Question: Mydata is as under.
'''
dat=" salary ex
1 <PHONE>
2 <PHONE>
3 <PHONE>
4 <PHONE>
5 <PHONE>
6 <PHONE>
7 <PHONE>
8 <PHONE>
9 <PHONE>
10 <PHONE>
11 <PHONE>
12 <PHONE>
13 <PHONE>
14 <PHONE>
15 <PHONE>
16 <PHONE>
17 <PHONE>
18 <PHONE>
19 <PHONE>
20 <PHONE>
21 <PHONE>
22 <PHONE>
23 <PHONE>
24 <PHONE>
25 <PHONE>
26 <PHONE>
27 <PHONE>
28 <PHONE>
29 <PHONE>
30 <PHONE>
31 <PHONE>
32 <PHONE>
33 <PHONE>
34 <PHONE>
35 <PHONE>
36 <PHONE>
37 <PHONE>
38 <PHONE>
39 <PHONE>
40 <PHONE>
"
data<-read.table(text=dat,header=TRUE)
'''
I want to get the result ,the header is salary,the rownames is ex.
I only can get the "total column"
'''
rev(table(cut(data[,2],breaks=seq(1795,1905,10),right=F)))
'''
How can I get the other data by some code,not by hand?
why is there a strange output in my R console ?
'''
options(digits=15)
options(scipen=30)
data$sal.cat <- cut(data$salary, breaks=seq(1855, 1915, by=10), right=FALSE)
data$sal.cat
## [1] [1.85e+03,1.86e+03) [1.85e+03,1.86e+03)
'''
at last ,i solve it myself,
'''
data$sal.cat <- cut(data$salary, breaks=seq(1855, 1915, by=10), right=FALSE,dig.lab=5)
'''
but can set the 'dig.lab=5' in options,to get the same output with no 'dig.lab=5' in my cut function?

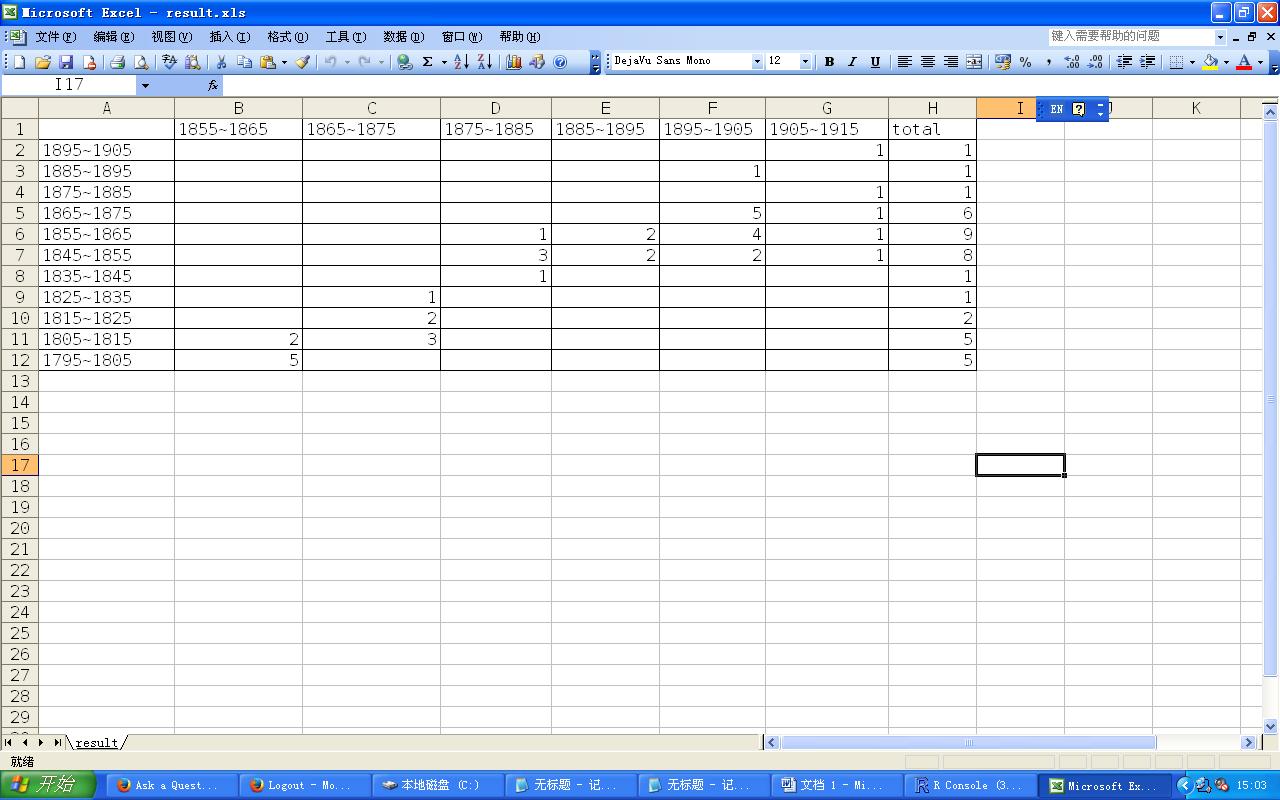
Answer: '''
data$sal.cat <- cut(data$salary, breaks=seq(1855, 1915, by=10), right=FALSE)
data$ex.cat <- cut(data$ex, breaks=seq(1855, 1915, by=10), right=FALSE)
cbind( xtabs(~ sal.cat+ex.cat, data=data),
total=rowSums(xtabs(~ sal.cat+ex.cat, data=data)))
[1855,1865) [1865,1875) [1875,1885) [1885,1895)
[1855,1865) 0 0 0 0
[1865,1875) 0 0 0 0
[1875,1885) 1 0 0 0
[1885,1895) 2 0 0 0
[1895,1905) 4 5 0 1
[1905,1915) 0 0 0 0
[1895,1905) [1905,1915) total
[1855,1865) 0 0 0
[1865,1875) 0 0 0
[1875,1885) 0 0 1
[1885,1895) 0 0 2
[1895,1905) 0 0 10
[1905,1915) 0 0 0
'''
I should mention that there are other approaches possible. There is a 'CrossTable' function in one of hte contributed packages that delivers a SAS/SPSS style crosstabs output, complete with boundaries made of "+" signs. There is a base::proptable function that will turn a contingency table into either cell , row or column proportions. One can get other options with:
'''
library(sos)
findFn("crosstabs")
findFn("crosstabulation")
'''